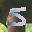
Label: 5